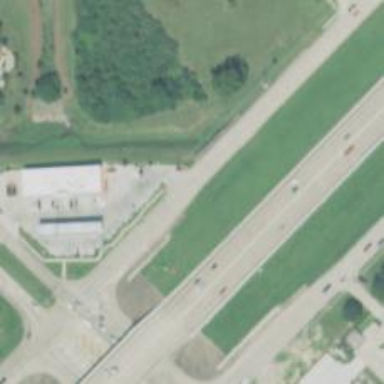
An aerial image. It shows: Secondary road with frontage road.